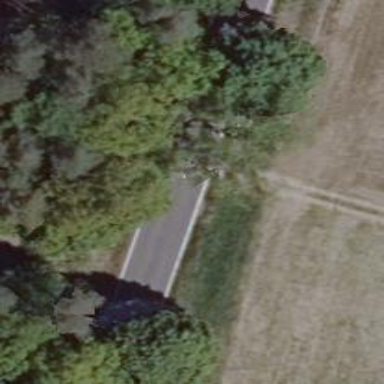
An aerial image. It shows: Secondary road.